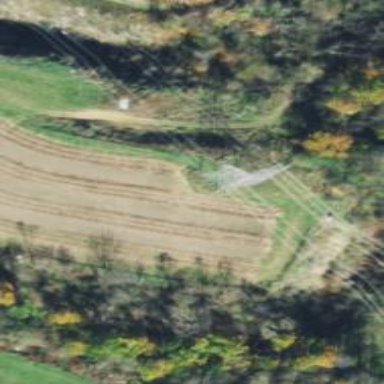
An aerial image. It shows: Lattice structure tower used for power transmission.